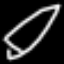
Label: pencil